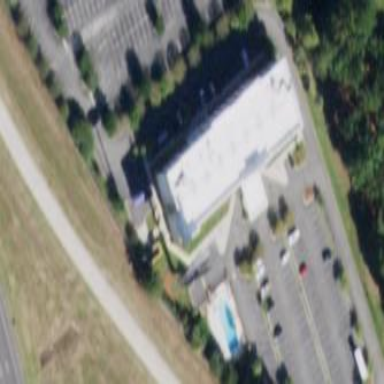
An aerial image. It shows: Hotel building.